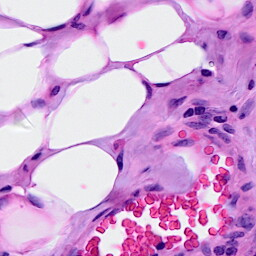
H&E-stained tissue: Breast